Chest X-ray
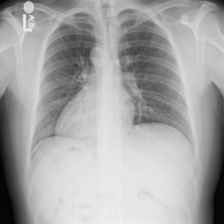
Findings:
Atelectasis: negative
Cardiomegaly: negative
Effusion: negative
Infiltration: negative
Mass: negative
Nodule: negative
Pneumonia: negative
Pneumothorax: negative
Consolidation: negative
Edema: negative
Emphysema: negative
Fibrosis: negative
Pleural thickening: negative
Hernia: negative